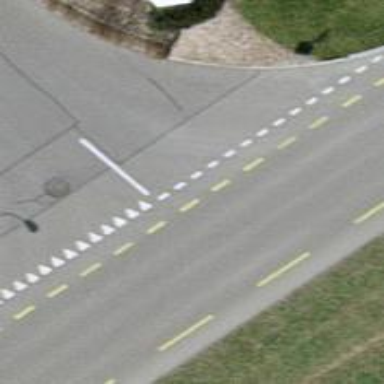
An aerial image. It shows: Road with "give way" sign.